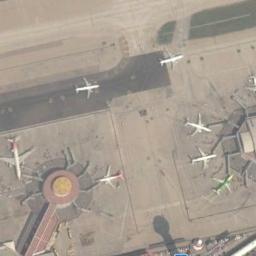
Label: airplane